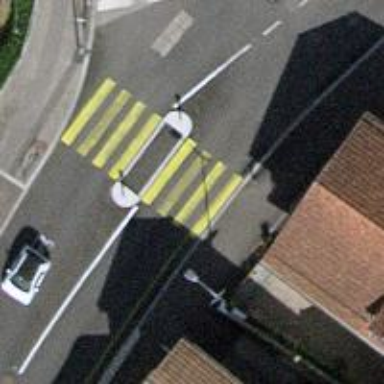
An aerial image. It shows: Asphalt footway with zebra crossing.